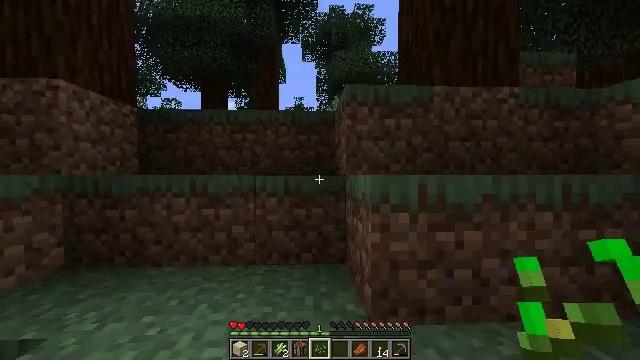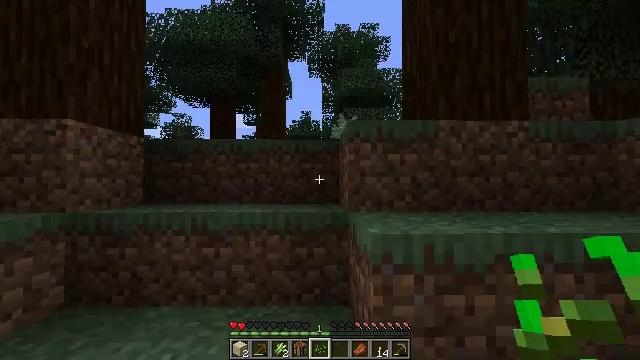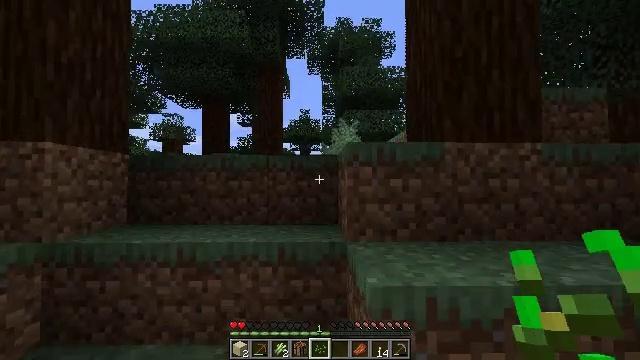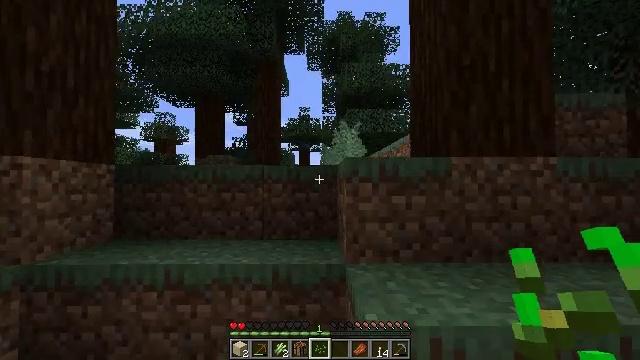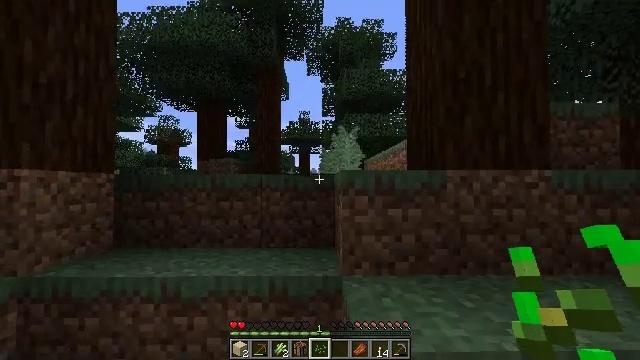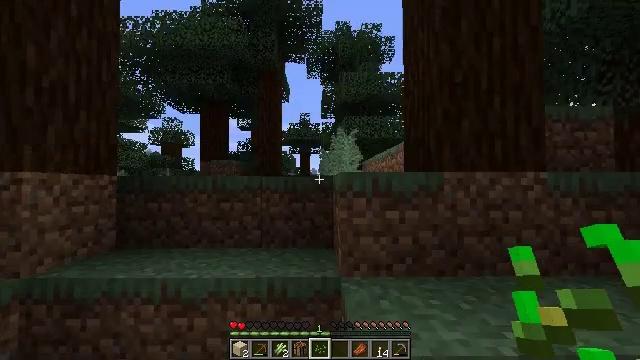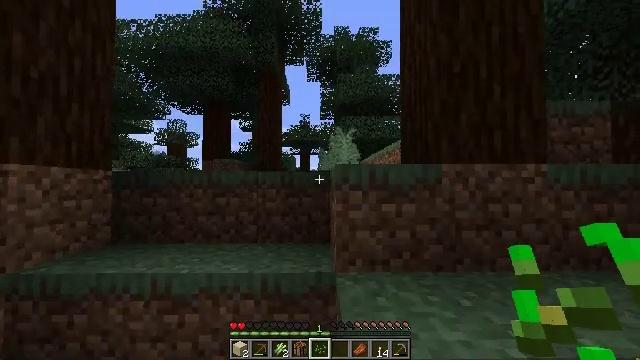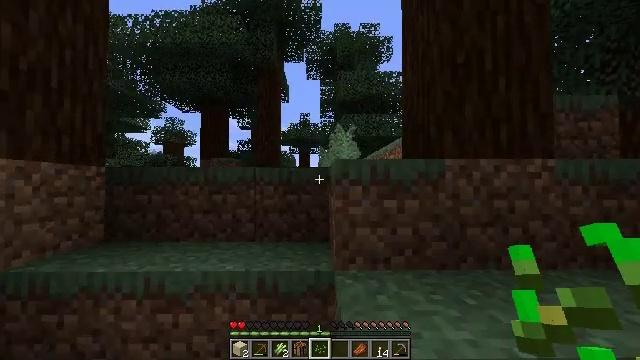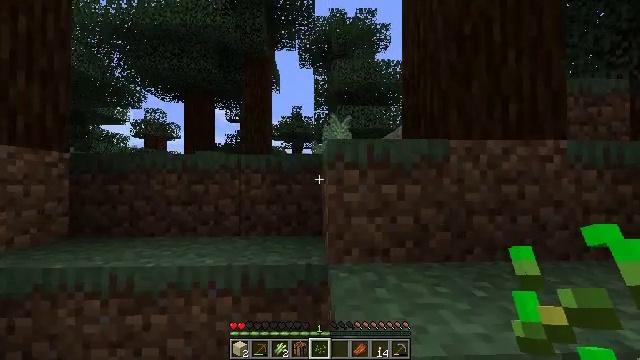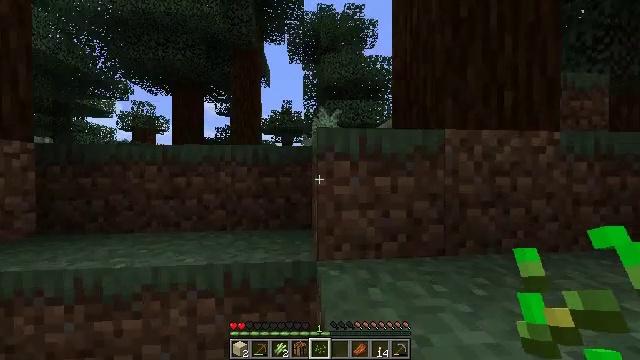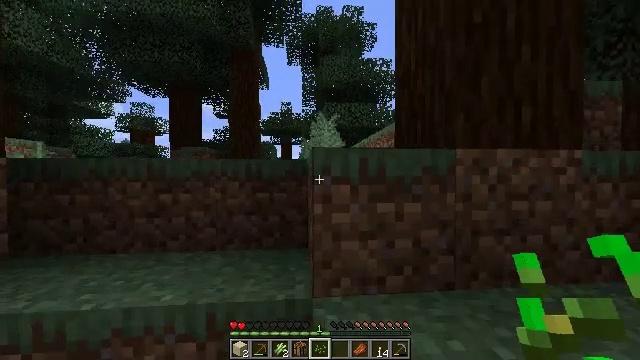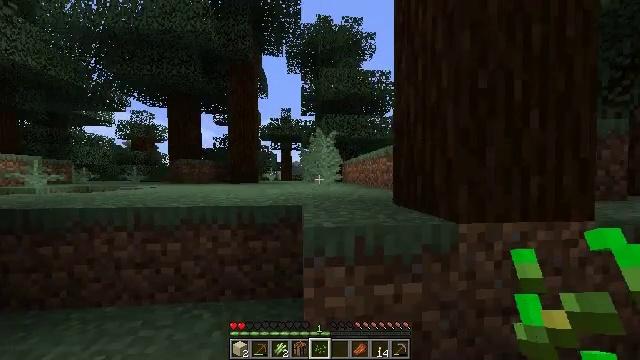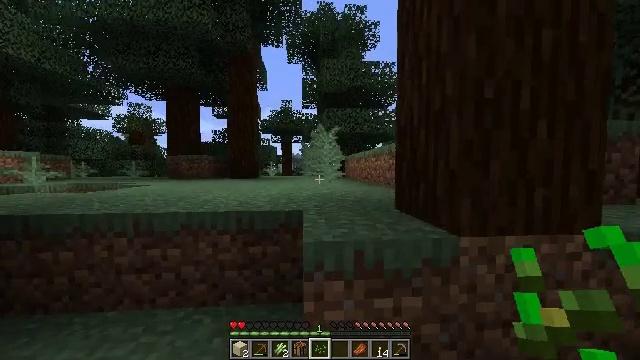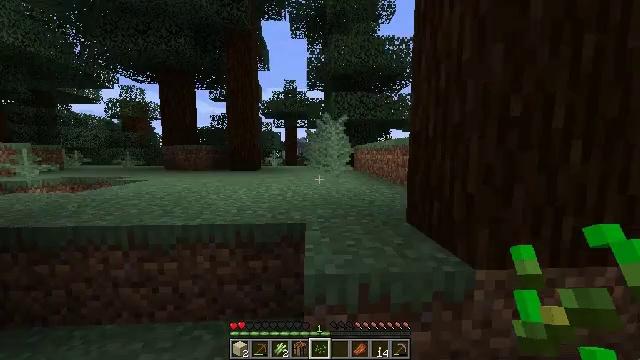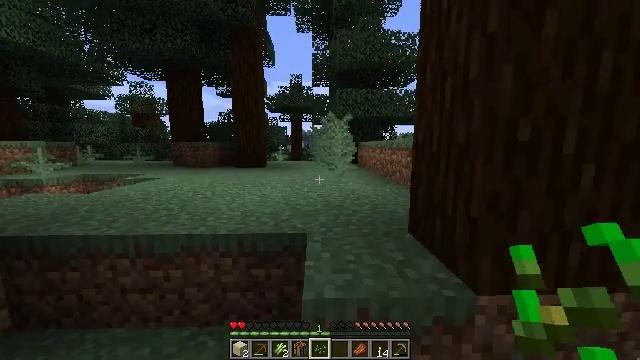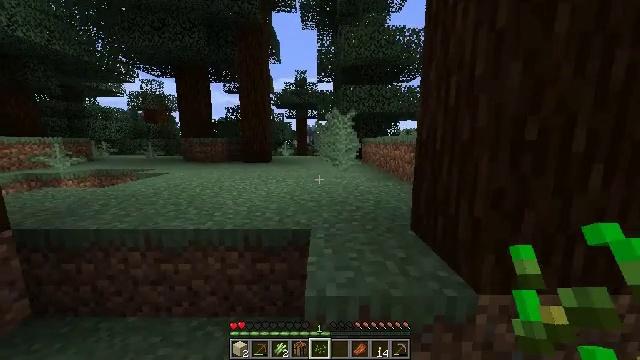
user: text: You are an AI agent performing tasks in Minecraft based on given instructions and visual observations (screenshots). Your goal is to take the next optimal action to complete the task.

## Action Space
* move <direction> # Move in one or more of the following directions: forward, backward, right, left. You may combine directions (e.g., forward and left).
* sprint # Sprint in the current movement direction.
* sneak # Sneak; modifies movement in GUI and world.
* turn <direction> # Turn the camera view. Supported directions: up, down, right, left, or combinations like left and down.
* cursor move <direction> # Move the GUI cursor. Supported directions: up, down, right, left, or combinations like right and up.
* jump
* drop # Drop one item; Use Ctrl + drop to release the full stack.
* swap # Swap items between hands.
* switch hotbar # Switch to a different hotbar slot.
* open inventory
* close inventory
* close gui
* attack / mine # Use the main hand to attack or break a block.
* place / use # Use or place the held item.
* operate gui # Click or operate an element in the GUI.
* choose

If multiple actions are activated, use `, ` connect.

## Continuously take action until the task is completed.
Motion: motion action
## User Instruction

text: Kill aquatic mobs.
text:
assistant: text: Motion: move forward, sprint, turn left and up, jump
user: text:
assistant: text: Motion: move forward, sprint, jump
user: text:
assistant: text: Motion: move forward, sprint, jump
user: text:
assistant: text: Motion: move forward, sprint, jump
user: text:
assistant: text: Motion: move forward, sprint, jump
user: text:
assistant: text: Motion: move forward, sprint, jump
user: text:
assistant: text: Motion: move forward, sprint, jump
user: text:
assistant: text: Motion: move forward, sprint, turn right, jump
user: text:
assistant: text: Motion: move forward, sprint, turn right and down, jump
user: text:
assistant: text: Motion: move forward, sprint, jump
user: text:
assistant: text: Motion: move forward, sprint, jump
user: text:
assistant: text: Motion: move forward, sprint, turn down, jump
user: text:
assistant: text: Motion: move forward, sprint, turn left and down, jump
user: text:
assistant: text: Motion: move forward, sprint, turn left and down, jump
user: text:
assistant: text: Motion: move forward, sprint, turn left and down, jump
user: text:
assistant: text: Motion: move forward, sprint, turn left, jump
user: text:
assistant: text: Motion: move forward, sprint, turn down, jump
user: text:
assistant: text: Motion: move forward, sprint, turn down, jump
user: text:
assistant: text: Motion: move forward, sprint, jump
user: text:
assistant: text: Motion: move forward, sprint, jump
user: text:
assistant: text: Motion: move forward, sprint, jump
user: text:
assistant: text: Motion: move forward, sprint, jump
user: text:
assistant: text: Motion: move forward, sprint, jump
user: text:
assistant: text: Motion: move forward, sprint, jump
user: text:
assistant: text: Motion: move forward, sprint, jump
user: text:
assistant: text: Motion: move forward, sprint, jump
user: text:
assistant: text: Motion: move forward, sprint, turn left and down
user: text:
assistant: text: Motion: move forward, sprint
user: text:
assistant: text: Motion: move forward, sprint
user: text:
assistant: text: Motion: move forward, sprint